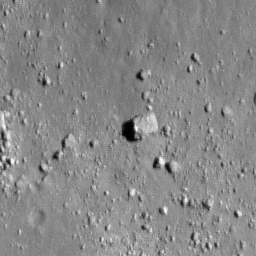
Pit: Stevinus 25
Host crater: Stevinus
Host type: impact_melt
Lunar coordinates: latitude -32.739, longitude 54.217